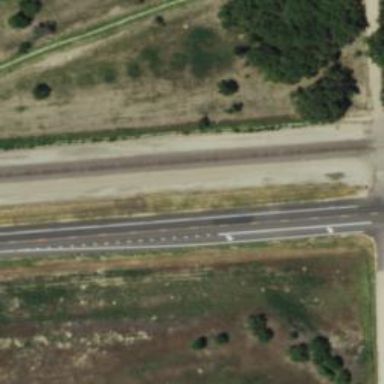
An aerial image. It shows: Asphalt road with trunk classification and grade 1 track type.